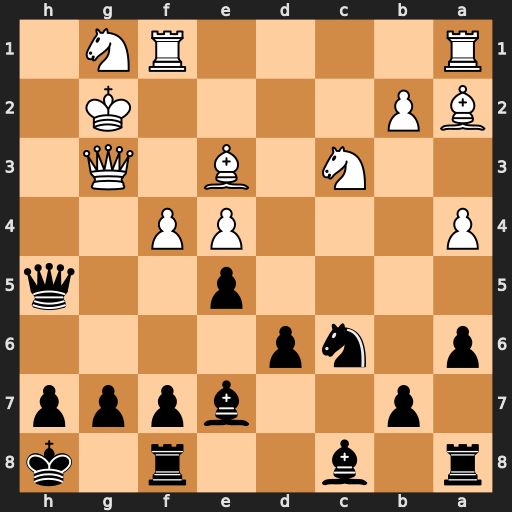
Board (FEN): r1b2r1k/1p2bppp/p1np4/4p2q/P3PP2/2N1B1Q1/BP4K1/R4RN1
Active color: b
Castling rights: -
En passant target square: -
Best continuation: Bh4 Qh2 Qg4+ Kh1 Bg3 Qh3 Qxh3+ Nxh3 Bxh3 Rf3 exf4 Bxf4 Bxf4